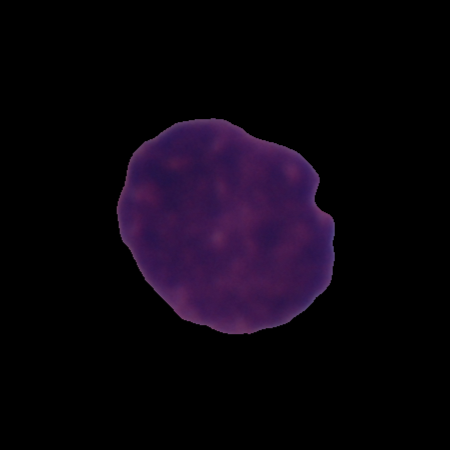
Label: cancer